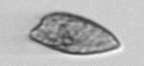
Label: Prorocentrum_dentatum